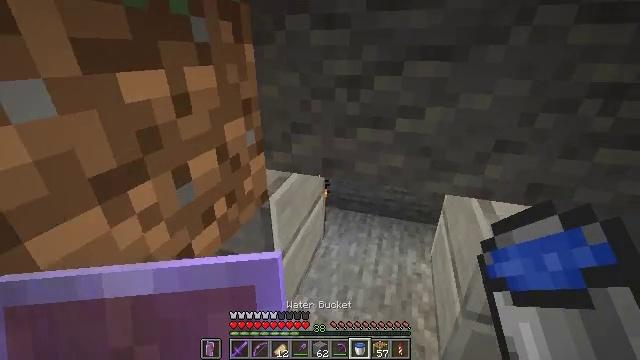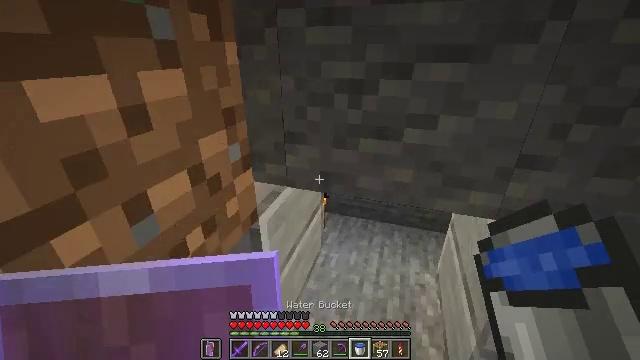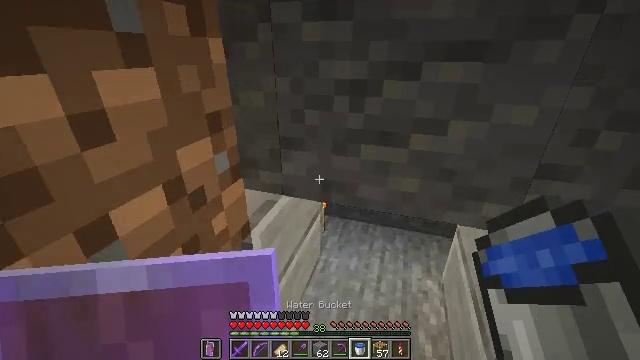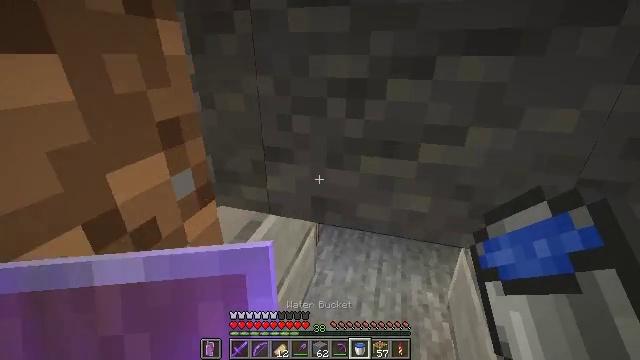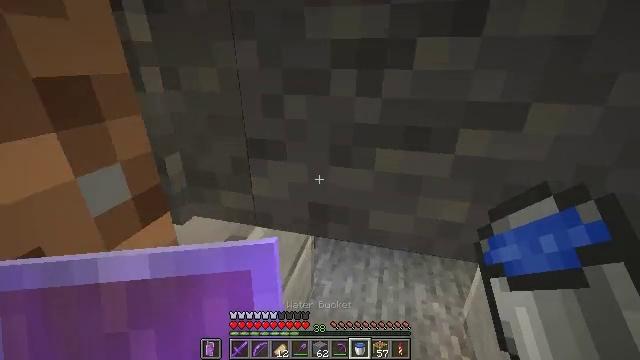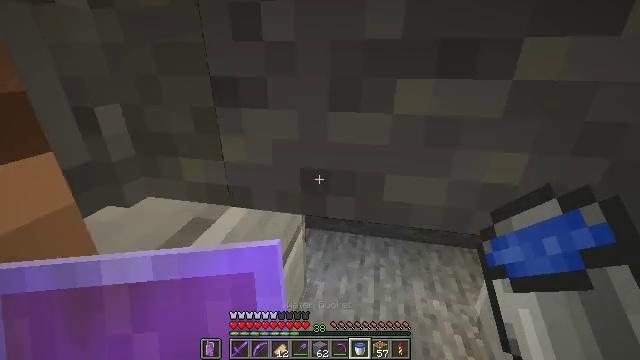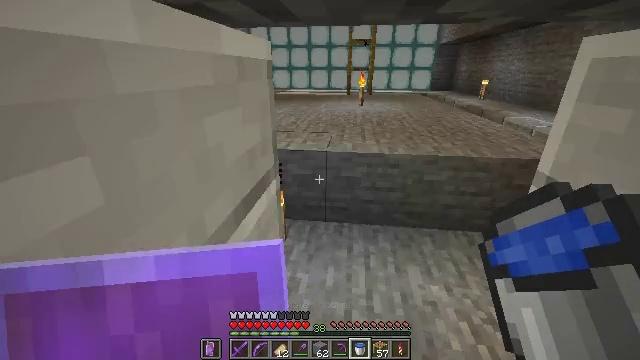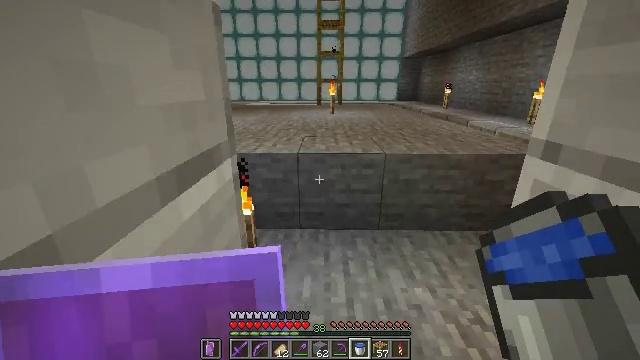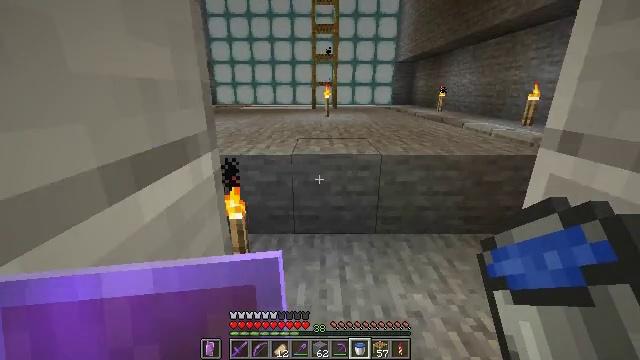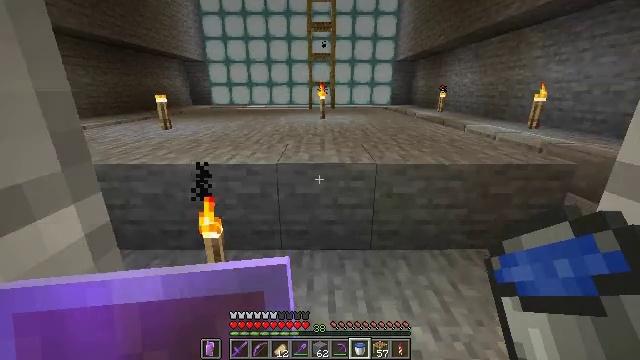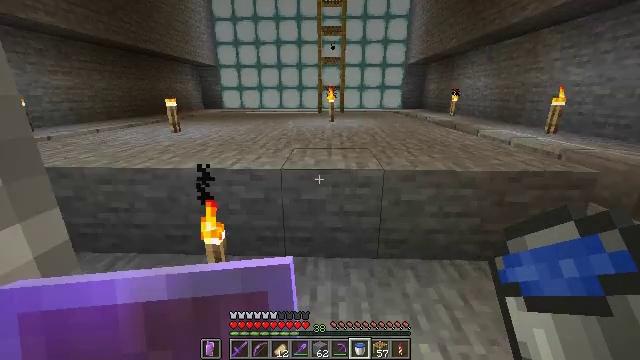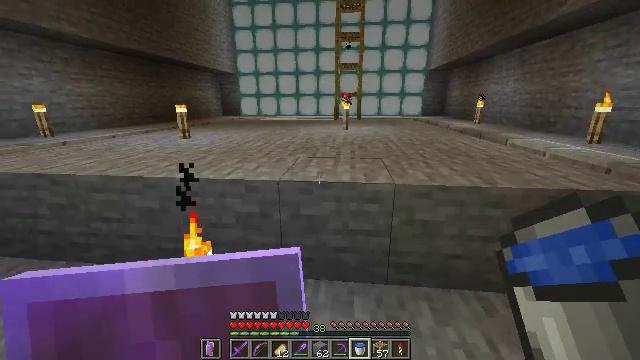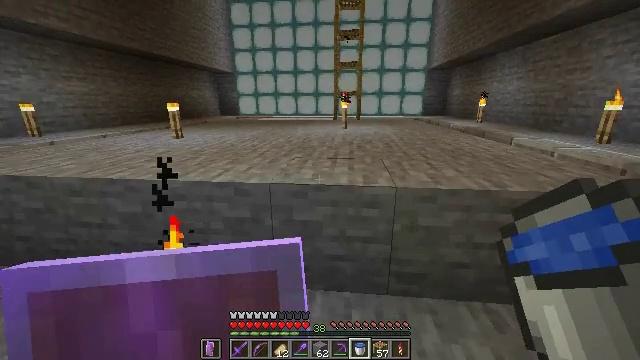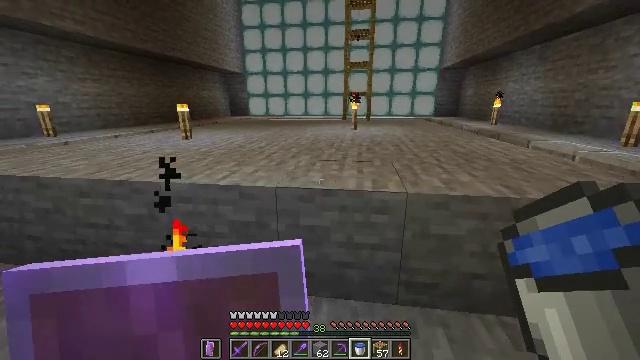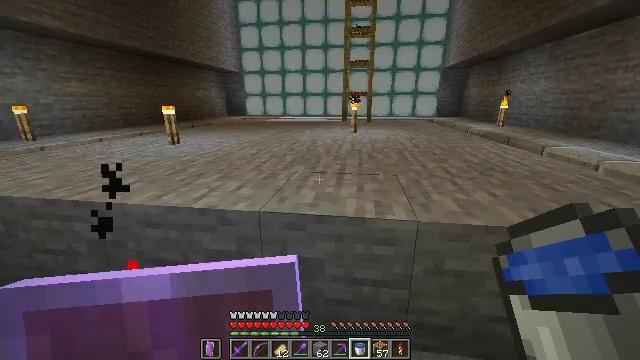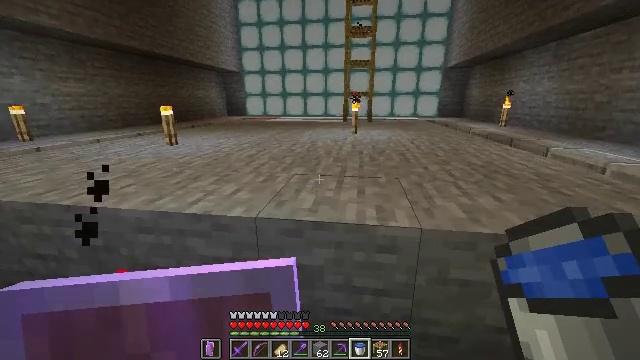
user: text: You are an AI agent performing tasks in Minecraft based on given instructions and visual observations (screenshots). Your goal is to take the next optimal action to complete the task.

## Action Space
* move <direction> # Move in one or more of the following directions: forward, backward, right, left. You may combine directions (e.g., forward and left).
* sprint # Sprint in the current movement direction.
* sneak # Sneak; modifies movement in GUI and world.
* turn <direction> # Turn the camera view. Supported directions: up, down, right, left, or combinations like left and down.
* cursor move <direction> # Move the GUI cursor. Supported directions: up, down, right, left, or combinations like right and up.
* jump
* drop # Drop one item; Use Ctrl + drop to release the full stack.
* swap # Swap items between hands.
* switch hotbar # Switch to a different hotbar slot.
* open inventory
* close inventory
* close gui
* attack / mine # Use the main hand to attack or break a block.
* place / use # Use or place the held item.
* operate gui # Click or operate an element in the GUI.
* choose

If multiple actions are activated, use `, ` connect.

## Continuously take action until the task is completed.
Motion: motion action
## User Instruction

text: Destroy the stone stairs to gather the blocks.
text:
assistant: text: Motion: move forward
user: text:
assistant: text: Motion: move forward
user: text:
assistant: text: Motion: move forward, turn right
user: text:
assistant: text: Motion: move forward, turn right
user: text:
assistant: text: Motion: move forward, turn right
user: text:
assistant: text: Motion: move forward, turn right and up
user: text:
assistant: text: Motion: move forward, turn right and up
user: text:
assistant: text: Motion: move forward and move right, turn right and up
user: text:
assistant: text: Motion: move forward and move right
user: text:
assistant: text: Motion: move forward and move right, turn left
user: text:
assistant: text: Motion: move forward, turn left and up
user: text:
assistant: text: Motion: move forward
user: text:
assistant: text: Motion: move forward, turn left
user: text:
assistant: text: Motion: move forward
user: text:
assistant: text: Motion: move forward
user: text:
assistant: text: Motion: move forward
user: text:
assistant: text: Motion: move forward
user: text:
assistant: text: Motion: move forward, turn right and up, jump
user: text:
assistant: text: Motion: move forward, turn right and up, jump
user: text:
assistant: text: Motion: move forward, turn right and up, jump
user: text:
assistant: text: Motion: move forward, turn up, jump
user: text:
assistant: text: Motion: move forward
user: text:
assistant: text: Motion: move forward
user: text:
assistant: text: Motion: move forward
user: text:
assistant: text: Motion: move forward
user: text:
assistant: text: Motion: move forward
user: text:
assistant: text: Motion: no_op
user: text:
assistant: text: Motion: no_op
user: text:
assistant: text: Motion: no_op
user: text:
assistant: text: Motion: no_op